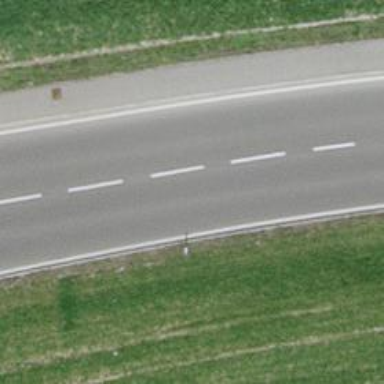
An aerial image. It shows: Asphalt road classified as primary highway.